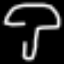
Label: mushroom